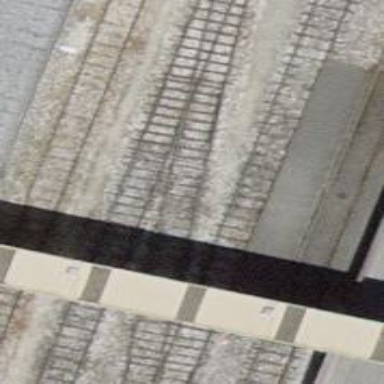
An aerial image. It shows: Single railway spur track.